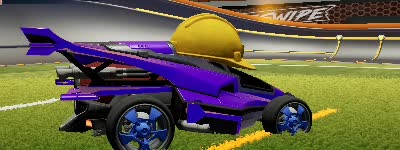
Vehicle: aftershock